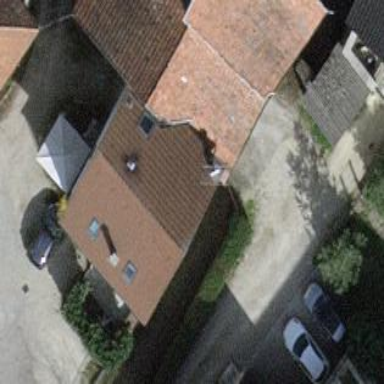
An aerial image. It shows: Gabled house with roof tiles.